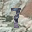
Label: 7